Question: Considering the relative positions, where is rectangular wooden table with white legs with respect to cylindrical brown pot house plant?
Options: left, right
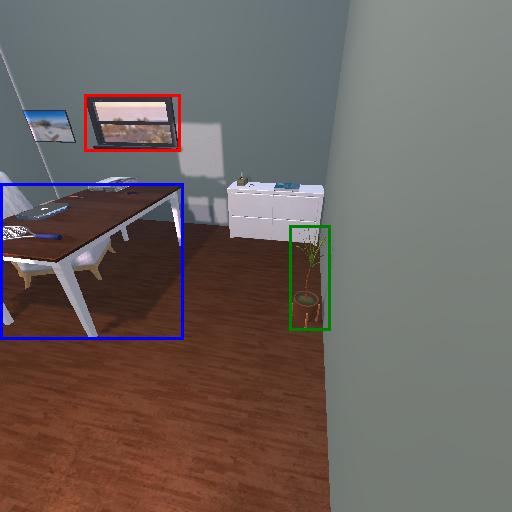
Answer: left